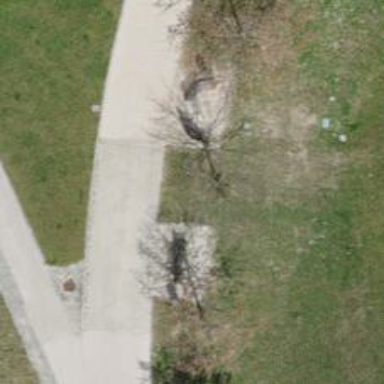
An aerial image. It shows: Bench for seating.